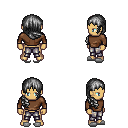
a pixel art fantasy rpg character, male body template, human, tanned skin, brown long-sleeve shirt, metal pants, gray right-swept hairstyle, white slippers, four views (front, back, left, right), 2x2 character sprite sheet, small pixel art, hard edges, no anti-aliasing